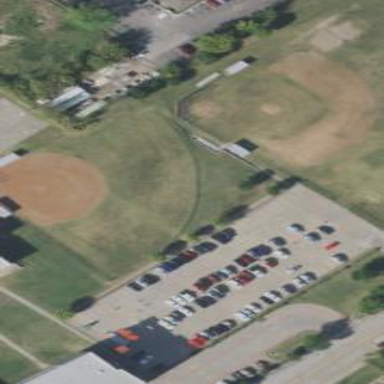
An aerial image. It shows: Baseball pitch for leisure land.